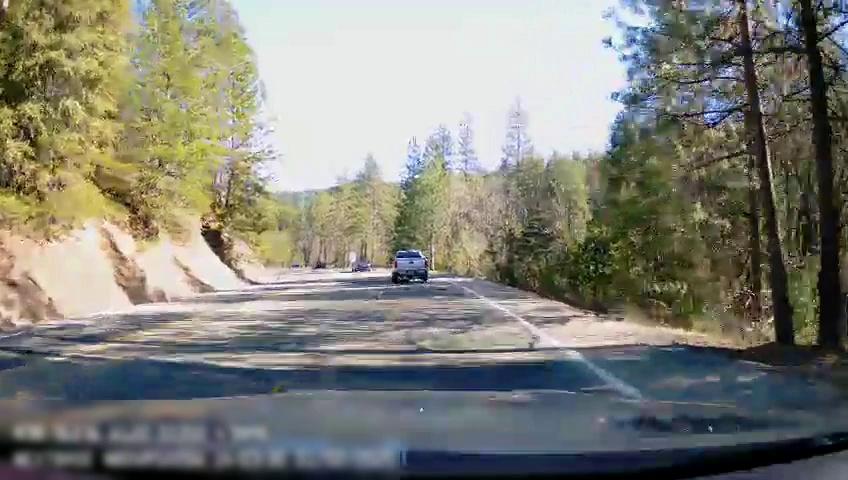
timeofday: Day
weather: Sunny
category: Drivable Space
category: Vehicles | Car
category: Vehicles | Car
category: Vehicles | Truck
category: Lanes | Opposite Lane
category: Lanes | Current Lane